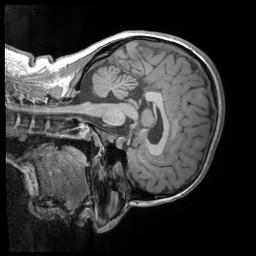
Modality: T1w
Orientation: sagittal
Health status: healthy